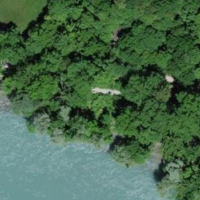
EUNIS habitat code: 41
Species observed at this site:
Corvus corone
Cyanistes caeruleus
Parus major
Troglodytes troglodytes
Erithacus rubecula
Hirundo rustica
Mergus merganser
Sitta europaea
Aesculus hippocastanum
Delichon urbicum
Columba palumbus